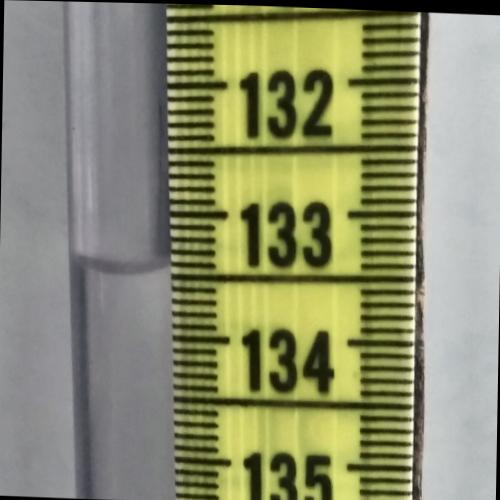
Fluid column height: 133.4 cm